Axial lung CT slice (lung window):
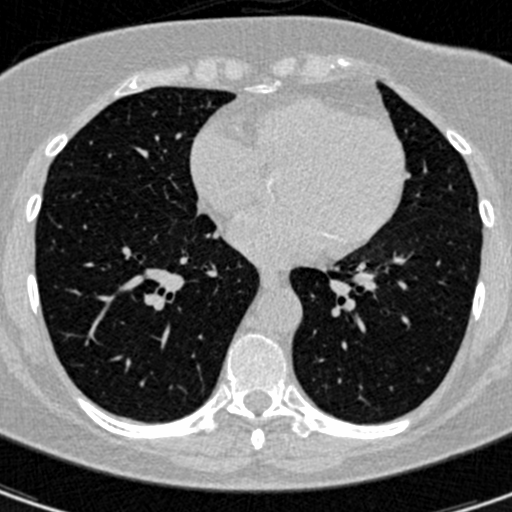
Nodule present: no